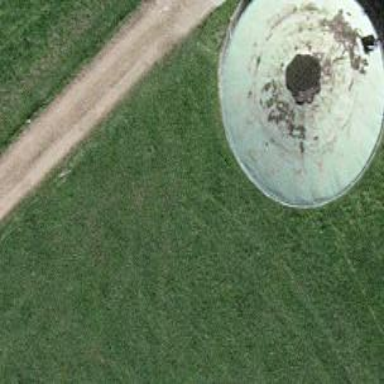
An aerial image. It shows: Storage tank that is man-made.